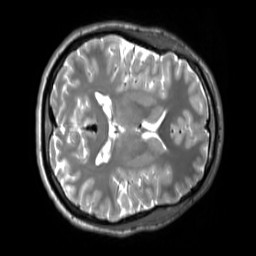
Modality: T2w
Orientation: axial
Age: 24
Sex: male
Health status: ill
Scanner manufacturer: siemens
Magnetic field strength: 3 T
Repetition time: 2.8 s
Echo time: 0.326 s